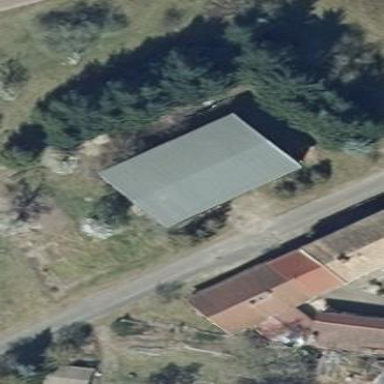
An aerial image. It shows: Gabled building with the roof oriented along its structure.